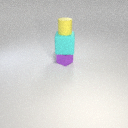
small purple metal cube below small yellow rubber cylinder